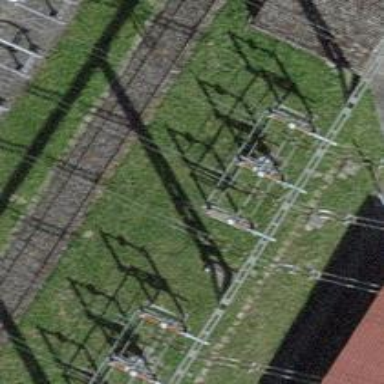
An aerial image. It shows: Switch used for power control.